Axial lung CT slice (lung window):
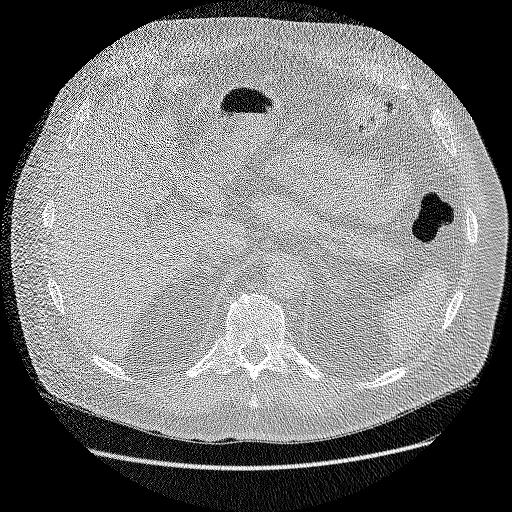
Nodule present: no